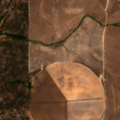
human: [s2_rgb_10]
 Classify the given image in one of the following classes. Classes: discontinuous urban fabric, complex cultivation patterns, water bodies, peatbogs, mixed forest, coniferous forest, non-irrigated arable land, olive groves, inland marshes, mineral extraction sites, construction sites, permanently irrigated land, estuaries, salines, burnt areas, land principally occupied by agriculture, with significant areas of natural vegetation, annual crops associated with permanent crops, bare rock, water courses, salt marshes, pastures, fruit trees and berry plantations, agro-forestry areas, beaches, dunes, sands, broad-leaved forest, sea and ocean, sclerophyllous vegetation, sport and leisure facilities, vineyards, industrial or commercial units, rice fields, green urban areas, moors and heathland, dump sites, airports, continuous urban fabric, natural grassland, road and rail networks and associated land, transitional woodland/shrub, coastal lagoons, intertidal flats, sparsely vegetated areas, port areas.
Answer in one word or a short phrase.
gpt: permanently irrigated land, pastures, transitional woodland/shrub